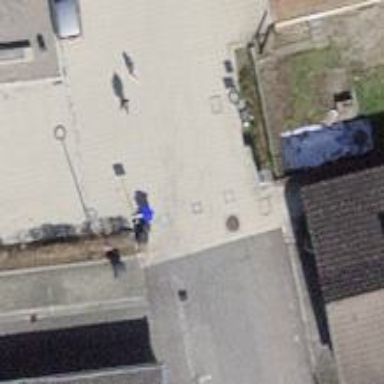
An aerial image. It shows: Rising bollard.